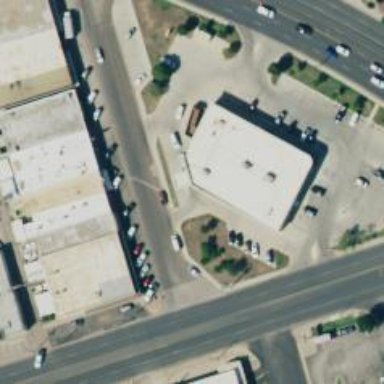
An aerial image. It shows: Building.